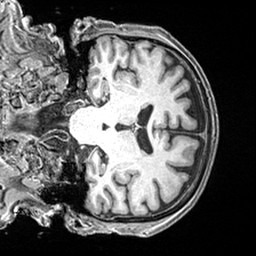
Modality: T1w
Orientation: coronal
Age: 59
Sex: male
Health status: healthy
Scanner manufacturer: siemens
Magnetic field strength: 3 T
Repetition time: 2.4 s
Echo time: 0.00217 s